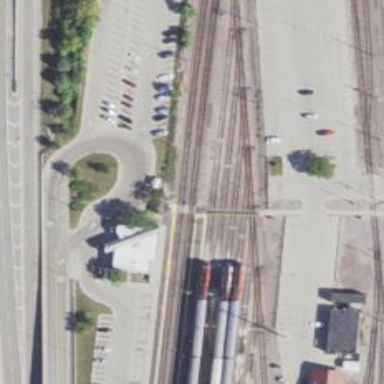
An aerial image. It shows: Railway crossing.